Question: I'm learning UML. Can I get some constructive criticism on this Class Diagram.

Any suggestions for improvement? Does the cardinality make sense?
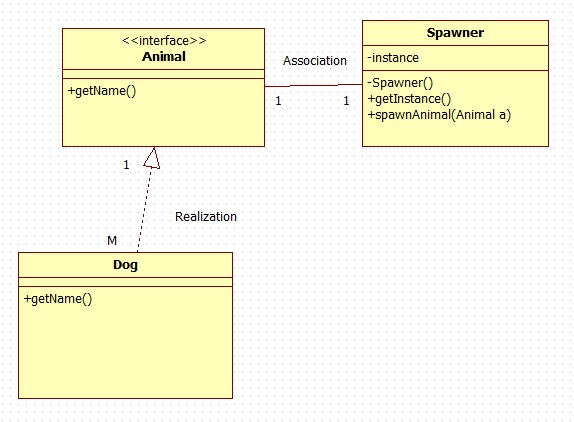
Answer: If you are learning UML, I recommend you to use a real modeler. It seems this diagram has been done by a drawing tool, some notations are illegal (and are nonsense) in UML:
- - -
If you are using a real modeling tool, it can avoid you some mistakes and make a lot of validity check.